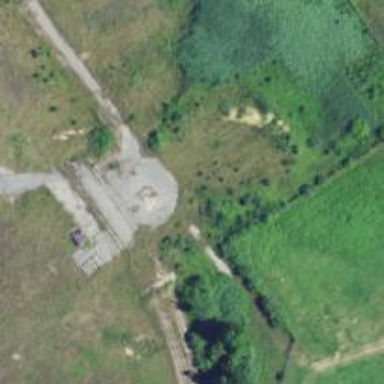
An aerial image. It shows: Abandoned railway spur.